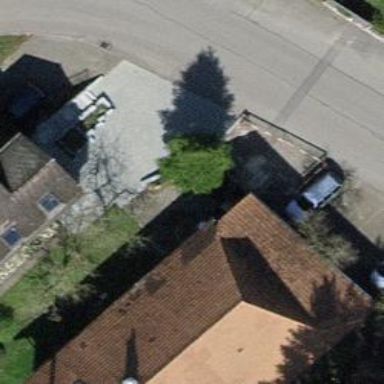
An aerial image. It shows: Telephone amenity.